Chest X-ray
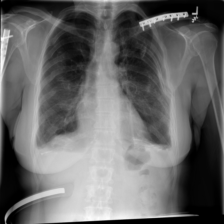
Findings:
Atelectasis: negative
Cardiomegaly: negative
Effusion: negative
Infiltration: negative
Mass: negative
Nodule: negative
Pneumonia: negative
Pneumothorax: negative
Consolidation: negative
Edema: negative
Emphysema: negative
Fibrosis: negative
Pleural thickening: positive
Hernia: negative